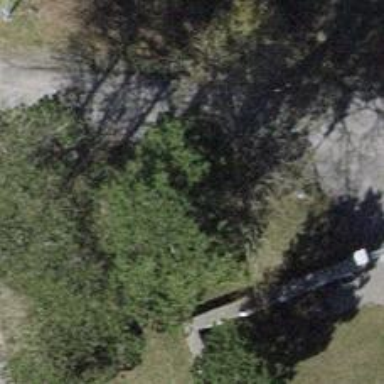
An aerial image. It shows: Bench.